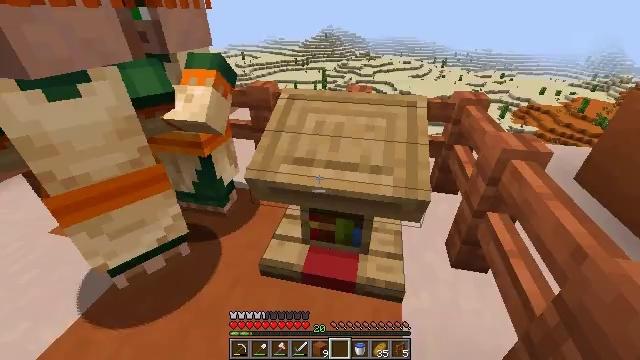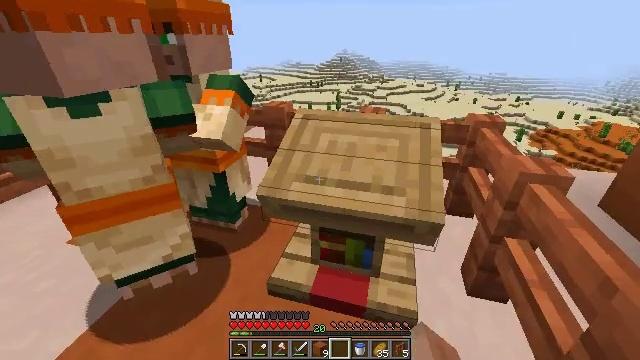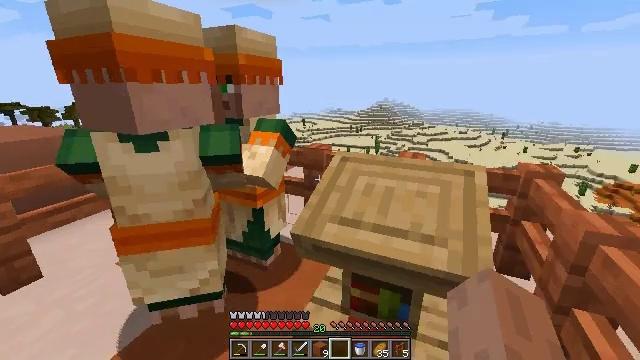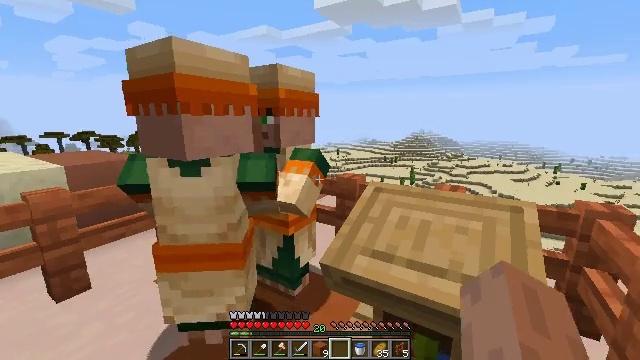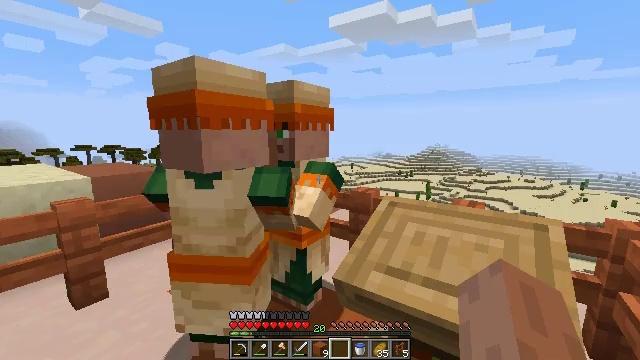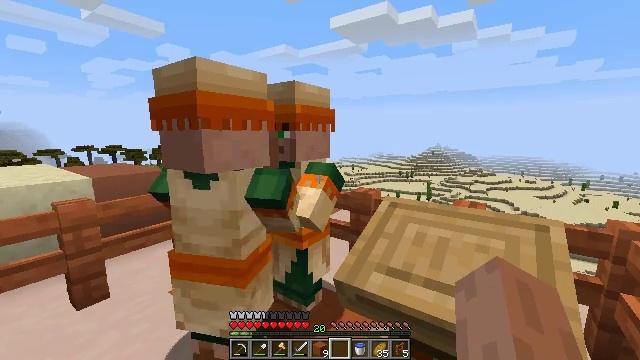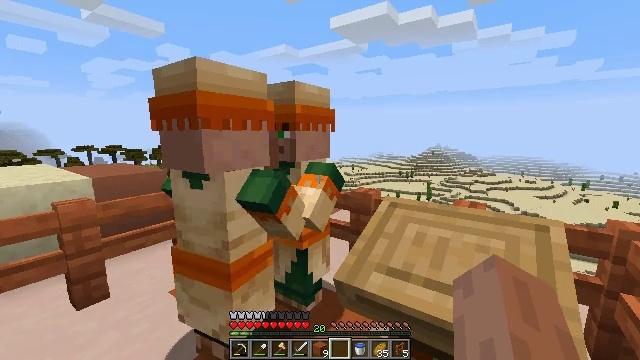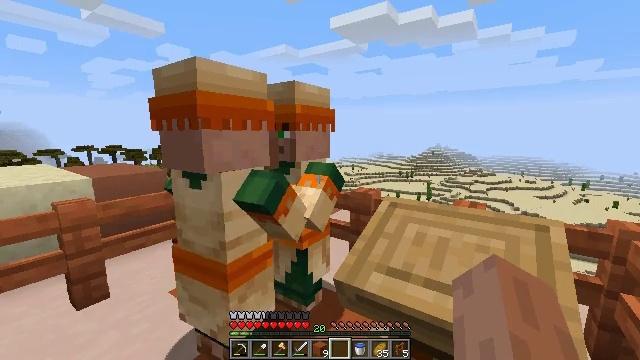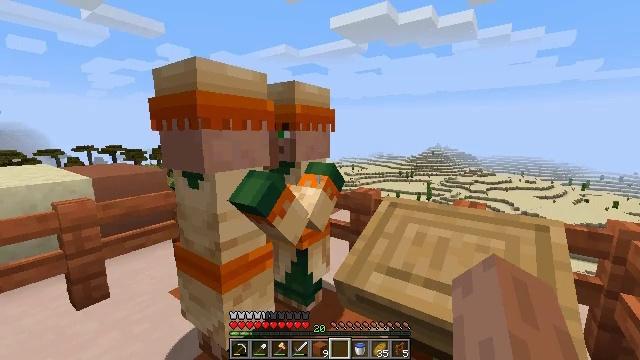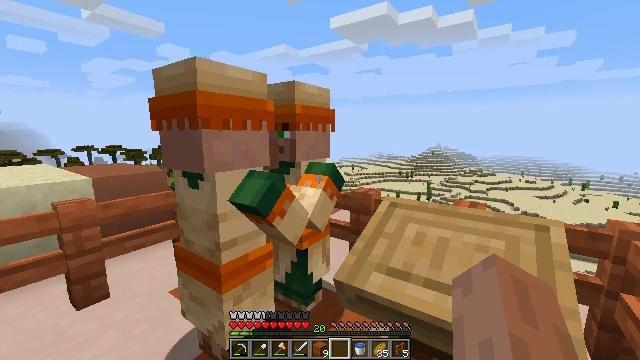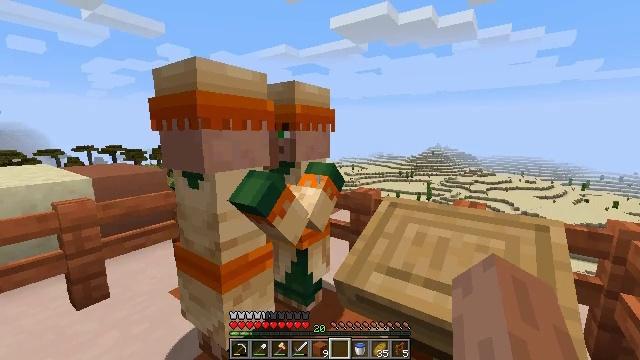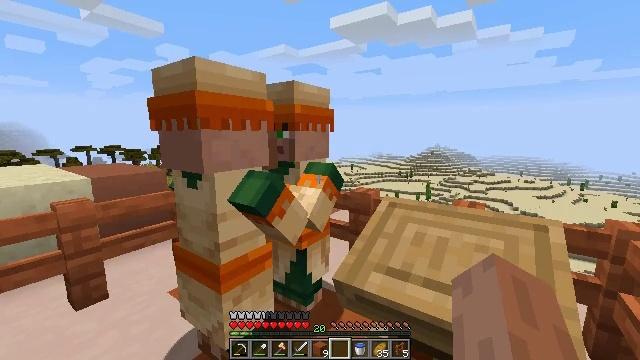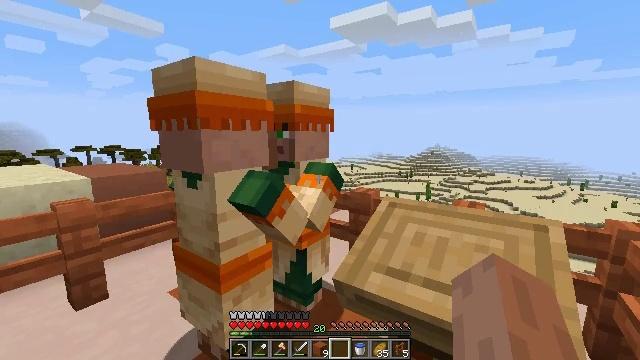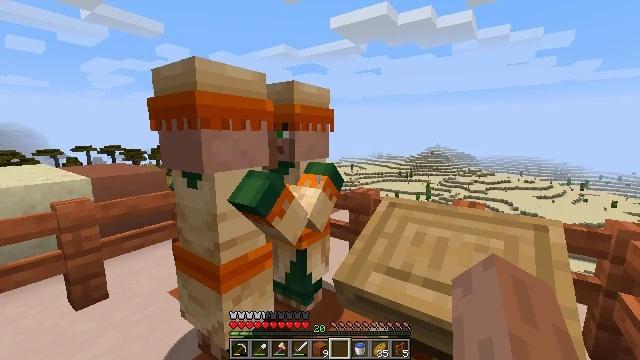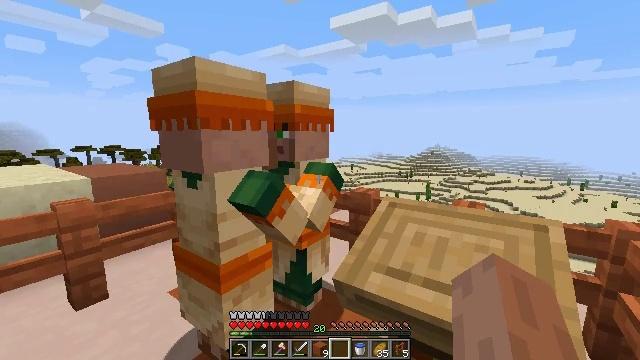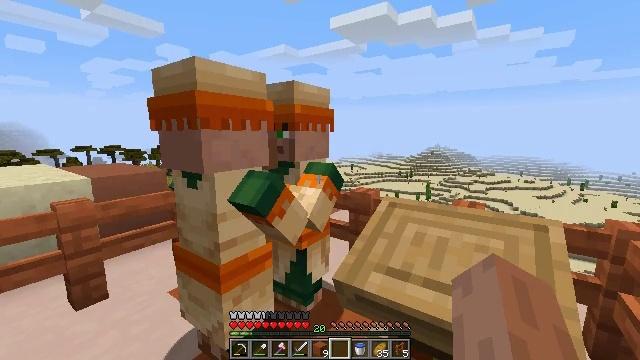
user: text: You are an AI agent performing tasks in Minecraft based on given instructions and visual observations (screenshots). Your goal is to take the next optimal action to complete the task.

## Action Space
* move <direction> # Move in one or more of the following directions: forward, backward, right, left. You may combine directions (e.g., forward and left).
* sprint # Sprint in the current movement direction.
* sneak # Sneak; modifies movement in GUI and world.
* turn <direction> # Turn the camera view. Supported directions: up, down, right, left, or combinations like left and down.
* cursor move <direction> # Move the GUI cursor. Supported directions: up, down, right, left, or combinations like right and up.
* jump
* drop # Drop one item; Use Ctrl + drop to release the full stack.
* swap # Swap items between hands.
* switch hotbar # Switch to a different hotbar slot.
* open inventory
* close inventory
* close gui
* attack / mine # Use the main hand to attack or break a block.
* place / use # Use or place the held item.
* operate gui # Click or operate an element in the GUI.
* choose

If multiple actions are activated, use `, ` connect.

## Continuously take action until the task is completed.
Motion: motion action
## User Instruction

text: Destroy the lectern to reuse it.
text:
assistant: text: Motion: turn left and up
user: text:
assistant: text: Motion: turn left and up
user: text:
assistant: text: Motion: turn left and up
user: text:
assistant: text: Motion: turn left and up
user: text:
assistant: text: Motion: no_op
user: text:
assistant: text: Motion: no_op
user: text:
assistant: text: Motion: no_op
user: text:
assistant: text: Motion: no_op
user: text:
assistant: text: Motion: no_op
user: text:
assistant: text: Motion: no_op
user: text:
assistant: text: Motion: no_op
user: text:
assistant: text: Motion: no_op
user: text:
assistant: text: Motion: no_op
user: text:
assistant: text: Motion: no_op
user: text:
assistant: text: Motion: no_op
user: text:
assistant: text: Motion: no_op
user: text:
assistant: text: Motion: no_op
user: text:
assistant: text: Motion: no_op
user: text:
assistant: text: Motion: no_op
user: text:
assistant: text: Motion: no_op
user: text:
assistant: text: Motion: no_op
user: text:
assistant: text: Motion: no_op
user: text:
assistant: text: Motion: no_op
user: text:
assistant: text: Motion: no_op
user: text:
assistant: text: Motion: no_op
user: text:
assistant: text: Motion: no_op
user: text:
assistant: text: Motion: no_op
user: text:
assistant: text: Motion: no_op
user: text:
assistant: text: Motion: no_op
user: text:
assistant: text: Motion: no_op